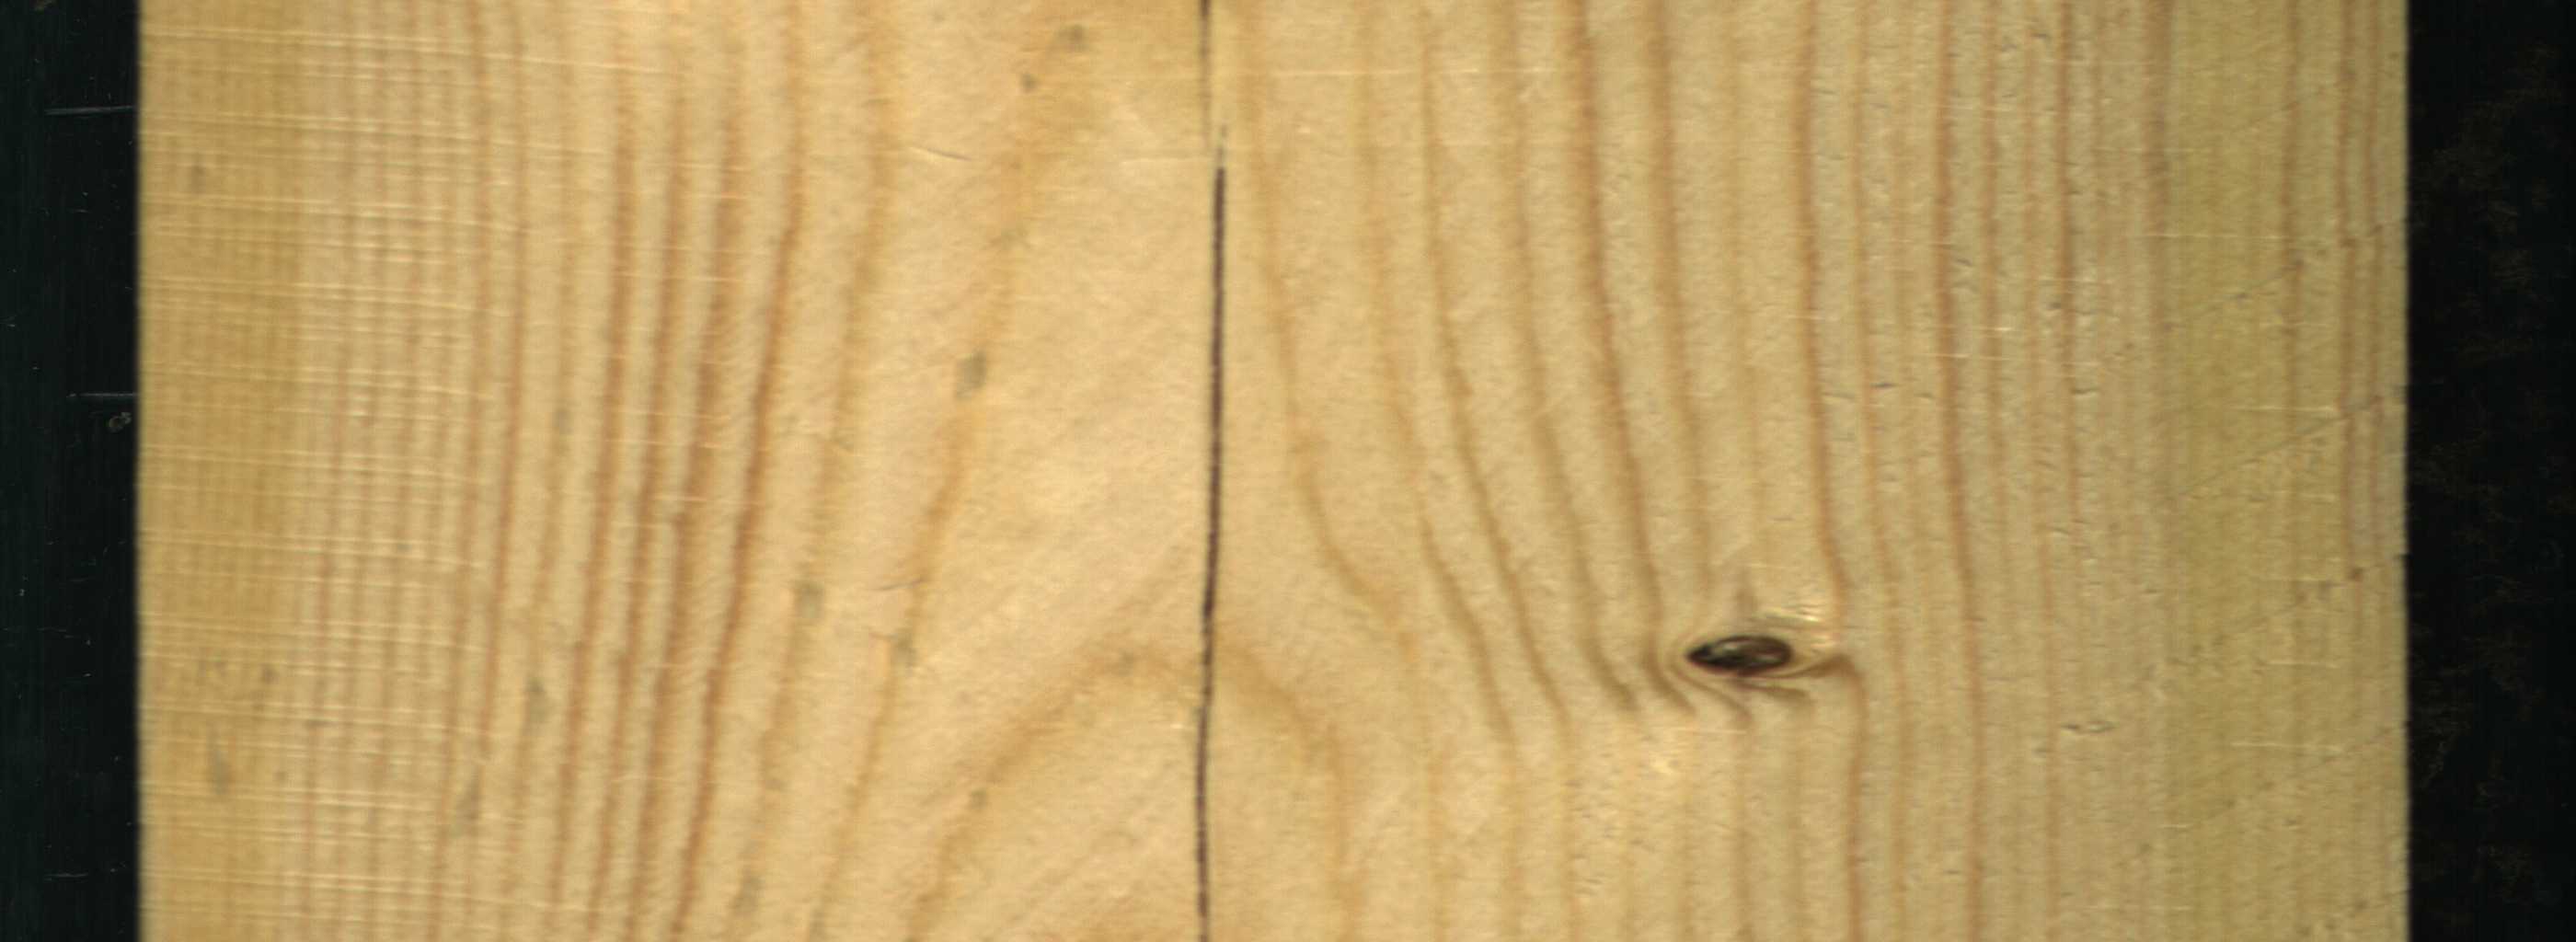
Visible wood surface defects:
Crack
Dead_Knot